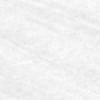
Label: change